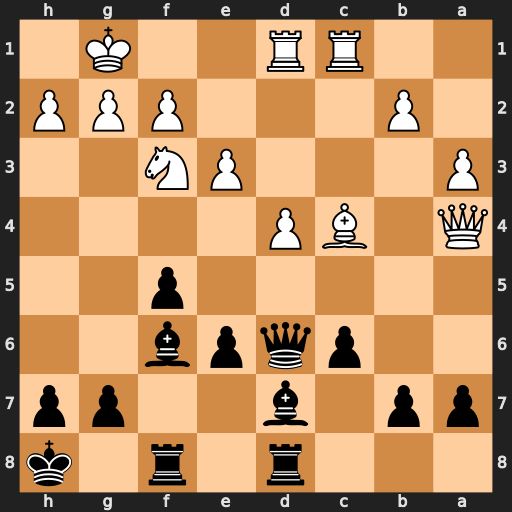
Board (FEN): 3r1r1k/pp1b2pp/2pqpb2/5p2/Q1BP4/P3PN2/1P3PPP/2RR2K1
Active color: b
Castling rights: -
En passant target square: -
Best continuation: b5 Bxb5 cxb5